Question: Given the schedule below, what is the maximum total time (in minutes) a person can spend in lectures? All time nodes are integer multiples of 10 minutes.
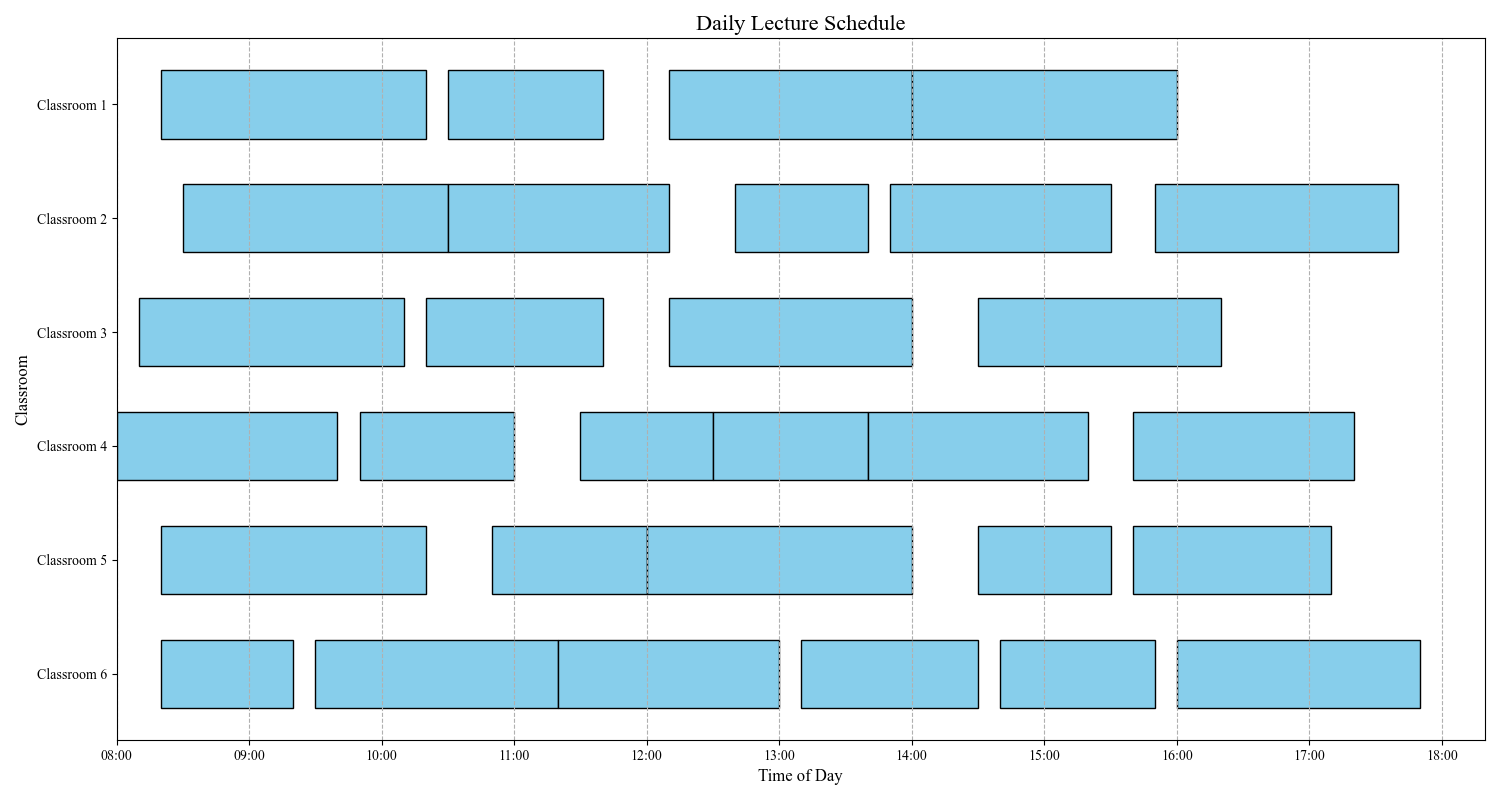
Answer: 560